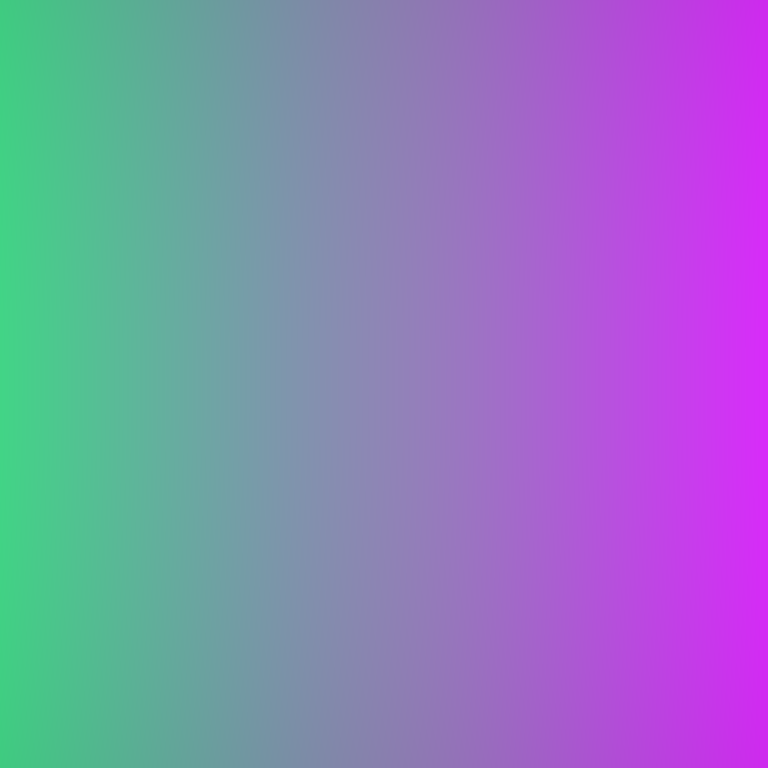
Abstract light effect, smooth gradient from vibrant green to soft purple, calm atmosphere, diffuse glow, no room, no furniture, no objects.